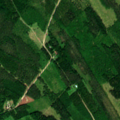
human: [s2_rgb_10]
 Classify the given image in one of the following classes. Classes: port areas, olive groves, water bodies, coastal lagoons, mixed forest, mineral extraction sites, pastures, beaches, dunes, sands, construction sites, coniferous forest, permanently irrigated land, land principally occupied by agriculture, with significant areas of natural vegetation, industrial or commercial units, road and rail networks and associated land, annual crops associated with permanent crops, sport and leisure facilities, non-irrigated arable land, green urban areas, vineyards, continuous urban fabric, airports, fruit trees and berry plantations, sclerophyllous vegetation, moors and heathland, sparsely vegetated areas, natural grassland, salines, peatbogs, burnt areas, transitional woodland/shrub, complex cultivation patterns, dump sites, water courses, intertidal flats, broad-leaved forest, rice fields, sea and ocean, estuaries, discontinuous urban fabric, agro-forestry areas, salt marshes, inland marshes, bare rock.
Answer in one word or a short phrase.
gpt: land principally occupied by agriculture, with significant areas of natural vegetation, coniferous forest, mixed forest, transitional woodland/shrub